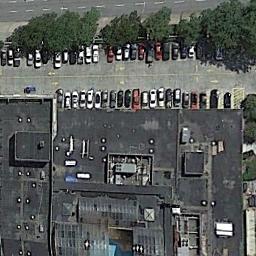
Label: parking_lot